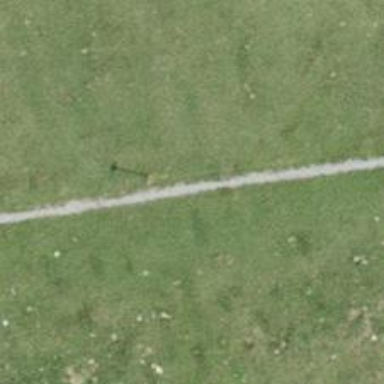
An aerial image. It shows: Path.